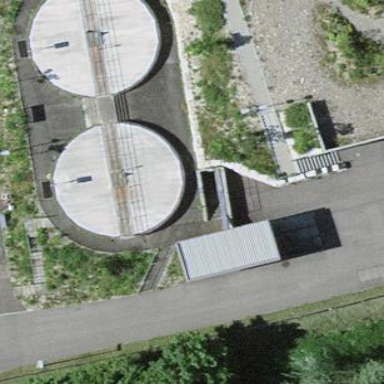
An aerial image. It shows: Industrial building with storage tank.